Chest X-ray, AP view. Patient: 61 years old, sex F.
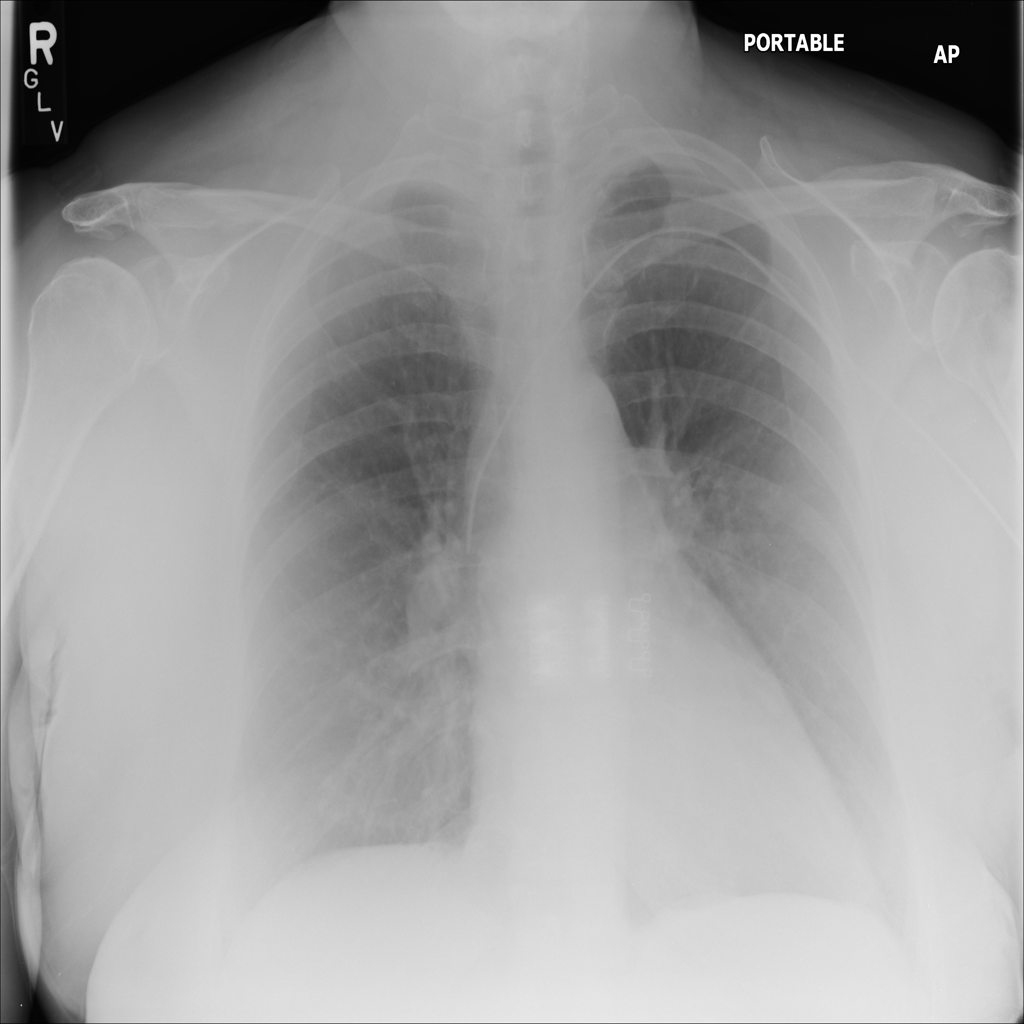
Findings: No Finding